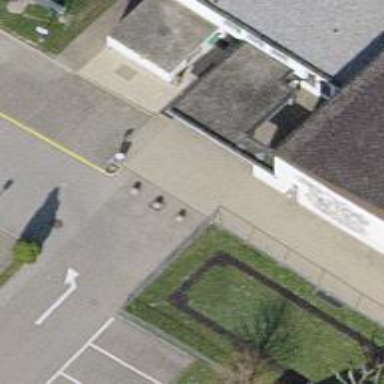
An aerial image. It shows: Bollard.